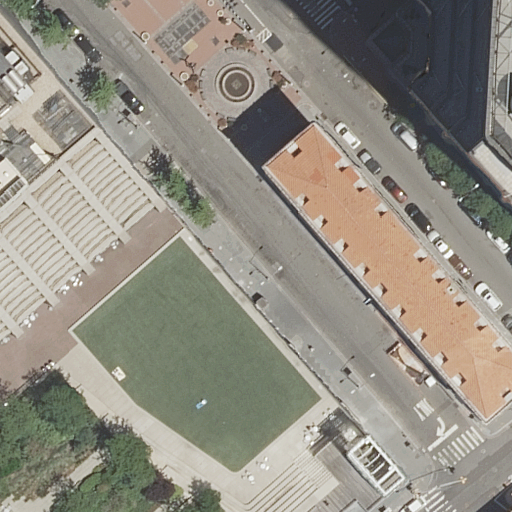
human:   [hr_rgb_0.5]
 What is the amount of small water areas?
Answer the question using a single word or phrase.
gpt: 1

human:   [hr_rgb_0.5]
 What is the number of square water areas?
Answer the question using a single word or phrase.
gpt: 1

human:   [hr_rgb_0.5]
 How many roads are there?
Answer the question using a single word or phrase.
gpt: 7

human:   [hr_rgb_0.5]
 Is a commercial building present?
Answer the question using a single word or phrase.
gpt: no

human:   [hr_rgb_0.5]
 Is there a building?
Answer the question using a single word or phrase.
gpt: yes

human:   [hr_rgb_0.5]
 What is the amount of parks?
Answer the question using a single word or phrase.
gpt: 1

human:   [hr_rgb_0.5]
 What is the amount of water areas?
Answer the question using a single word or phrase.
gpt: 1

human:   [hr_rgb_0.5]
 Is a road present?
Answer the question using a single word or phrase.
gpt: yes

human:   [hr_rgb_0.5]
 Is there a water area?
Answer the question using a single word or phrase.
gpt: yes

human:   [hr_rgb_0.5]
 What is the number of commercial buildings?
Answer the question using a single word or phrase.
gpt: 0

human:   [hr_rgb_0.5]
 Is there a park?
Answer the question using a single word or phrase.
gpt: yes

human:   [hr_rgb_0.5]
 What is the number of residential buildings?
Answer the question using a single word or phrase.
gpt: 3

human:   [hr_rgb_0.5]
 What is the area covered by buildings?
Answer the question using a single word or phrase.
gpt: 232m2

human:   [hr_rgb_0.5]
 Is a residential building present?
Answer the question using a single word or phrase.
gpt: yes

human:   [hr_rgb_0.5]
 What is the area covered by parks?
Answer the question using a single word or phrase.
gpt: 0m2

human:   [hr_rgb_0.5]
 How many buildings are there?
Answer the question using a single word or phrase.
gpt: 3

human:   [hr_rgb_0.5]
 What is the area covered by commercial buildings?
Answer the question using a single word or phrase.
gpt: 0m2

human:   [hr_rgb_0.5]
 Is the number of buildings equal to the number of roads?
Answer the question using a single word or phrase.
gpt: no

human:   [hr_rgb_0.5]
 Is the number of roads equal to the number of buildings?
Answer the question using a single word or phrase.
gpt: no

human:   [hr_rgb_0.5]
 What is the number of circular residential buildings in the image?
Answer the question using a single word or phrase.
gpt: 0

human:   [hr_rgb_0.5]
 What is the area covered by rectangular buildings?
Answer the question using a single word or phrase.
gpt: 42m2

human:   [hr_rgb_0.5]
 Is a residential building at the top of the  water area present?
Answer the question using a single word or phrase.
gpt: yes

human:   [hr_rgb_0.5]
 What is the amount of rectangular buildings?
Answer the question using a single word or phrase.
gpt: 2

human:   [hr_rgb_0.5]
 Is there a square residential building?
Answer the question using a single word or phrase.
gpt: no

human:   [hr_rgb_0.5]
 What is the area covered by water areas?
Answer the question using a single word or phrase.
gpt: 43m2

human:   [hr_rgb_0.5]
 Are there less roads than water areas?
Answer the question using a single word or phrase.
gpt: no

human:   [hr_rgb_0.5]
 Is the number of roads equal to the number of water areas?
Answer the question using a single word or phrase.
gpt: no

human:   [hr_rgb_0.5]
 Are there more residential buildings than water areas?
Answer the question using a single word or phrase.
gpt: yes

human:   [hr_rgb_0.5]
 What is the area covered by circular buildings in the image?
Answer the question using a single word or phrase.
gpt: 0m2

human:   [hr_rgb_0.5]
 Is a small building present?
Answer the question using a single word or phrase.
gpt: yes

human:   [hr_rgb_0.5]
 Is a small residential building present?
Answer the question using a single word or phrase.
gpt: yes

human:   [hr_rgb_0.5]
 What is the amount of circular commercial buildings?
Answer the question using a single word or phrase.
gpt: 0

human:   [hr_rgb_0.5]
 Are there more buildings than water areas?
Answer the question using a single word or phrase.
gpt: yes

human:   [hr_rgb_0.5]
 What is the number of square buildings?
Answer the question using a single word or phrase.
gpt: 0

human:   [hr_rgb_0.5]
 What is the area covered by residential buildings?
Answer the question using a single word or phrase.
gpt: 232m2

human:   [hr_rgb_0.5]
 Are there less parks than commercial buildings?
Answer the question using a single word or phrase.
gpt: no

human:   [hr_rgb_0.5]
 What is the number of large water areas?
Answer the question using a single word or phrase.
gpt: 0

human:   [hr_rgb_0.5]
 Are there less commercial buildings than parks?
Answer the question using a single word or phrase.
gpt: yes

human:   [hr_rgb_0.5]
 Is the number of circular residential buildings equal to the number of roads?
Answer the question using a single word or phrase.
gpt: no

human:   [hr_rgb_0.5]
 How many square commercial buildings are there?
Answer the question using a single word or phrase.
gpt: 0

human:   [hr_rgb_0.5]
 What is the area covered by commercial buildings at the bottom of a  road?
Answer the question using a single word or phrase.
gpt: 0m2

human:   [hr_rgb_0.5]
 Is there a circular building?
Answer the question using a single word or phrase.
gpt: no

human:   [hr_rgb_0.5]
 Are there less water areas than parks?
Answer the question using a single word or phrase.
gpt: no

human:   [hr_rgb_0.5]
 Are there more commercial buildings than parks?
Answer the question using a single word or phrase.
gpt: no

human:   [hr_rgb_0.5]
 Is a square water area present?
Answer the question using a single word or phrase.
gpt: yes

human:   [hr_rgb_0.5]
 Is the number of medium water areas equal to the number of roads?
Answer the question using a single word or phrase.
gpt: no

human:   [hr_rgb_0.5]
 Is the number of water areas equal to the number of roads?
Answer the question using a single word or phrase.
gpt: no

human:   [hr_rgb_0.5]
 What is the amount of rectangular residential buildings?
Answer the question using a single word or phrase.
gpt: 2

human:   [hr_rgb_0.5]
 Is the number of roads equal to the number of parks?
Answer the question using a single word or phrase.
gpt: no

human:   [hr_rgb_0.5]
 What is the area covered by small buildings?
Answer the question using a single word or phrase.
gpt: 42m2

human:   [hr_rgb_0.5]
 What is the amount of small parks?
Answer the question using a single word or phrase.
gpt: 1

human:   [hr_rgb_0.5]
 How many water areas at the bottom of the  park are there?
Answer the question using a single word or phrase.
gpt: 1

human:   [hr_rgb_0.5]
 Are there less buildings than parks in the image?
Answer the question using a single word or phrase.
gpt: no

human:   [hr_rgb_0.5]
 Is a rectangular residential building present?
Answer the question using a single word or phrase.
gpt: yes

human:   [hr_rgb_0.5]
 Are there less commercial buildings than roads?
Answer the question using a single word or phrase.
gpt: yes

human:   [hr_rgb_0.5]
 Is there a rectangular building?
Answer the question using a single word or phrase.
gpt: yes

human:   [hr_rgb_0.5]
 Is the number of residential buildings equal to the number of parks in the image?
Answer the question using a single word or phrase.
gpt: no

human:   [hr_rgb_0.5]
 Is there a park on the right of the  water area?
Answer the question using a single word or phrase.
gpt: no

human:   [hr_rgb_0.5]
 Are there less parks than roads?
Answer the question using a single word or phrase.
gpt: yes

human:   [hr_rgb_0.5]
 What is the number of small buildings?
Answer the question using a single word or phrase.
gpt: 2

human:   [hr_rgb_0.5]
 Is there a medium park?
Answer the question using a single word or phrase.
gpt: no

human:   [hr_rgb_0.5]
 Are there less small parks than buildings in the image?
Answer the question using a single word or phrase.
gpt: yes

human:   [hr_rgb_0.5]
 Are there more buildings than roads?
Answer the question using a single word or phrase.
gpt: no

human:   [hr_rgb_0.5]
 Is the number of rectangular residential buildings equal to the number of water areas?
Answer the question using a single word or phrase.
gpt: no